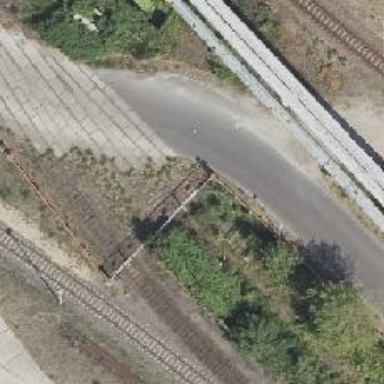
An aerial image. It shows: Disused railway yard.